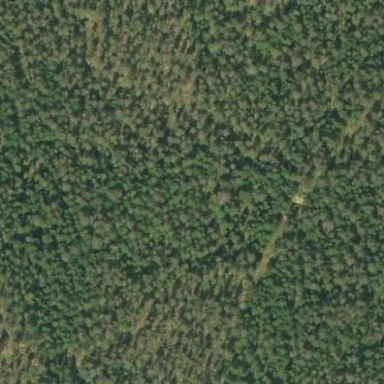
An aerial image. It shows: Needle-leaved woodland.